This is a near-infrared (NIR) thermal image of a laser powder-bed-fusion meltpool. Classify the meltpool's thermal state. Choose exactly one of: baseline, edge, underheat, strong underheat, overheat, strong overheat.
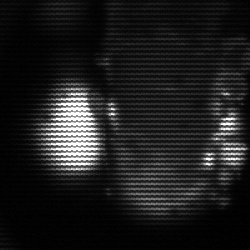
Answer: strong underheat